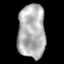
Tissue: skin
Cell type: Epithelial cells
Senescence score: 0.2785
Nuclear area (px): 1448
Mean DAPI intensity: 176.99